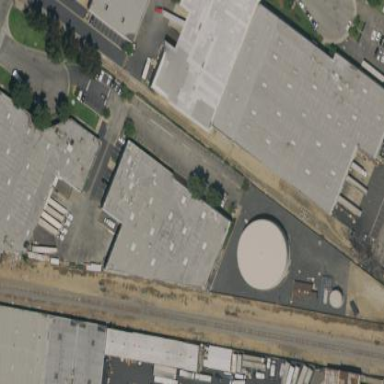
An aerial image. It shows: Warehouse building.